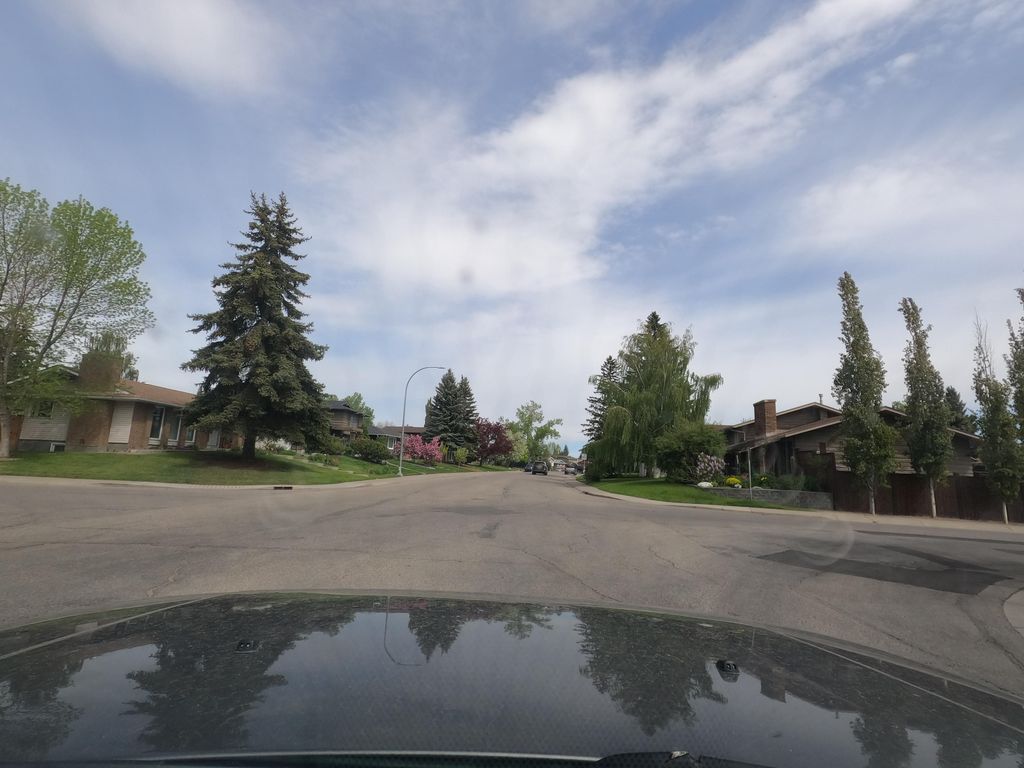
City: calgary